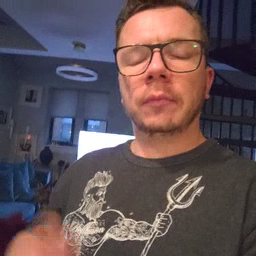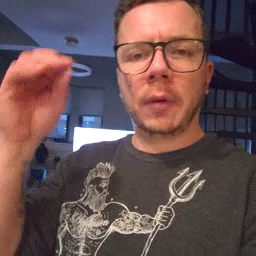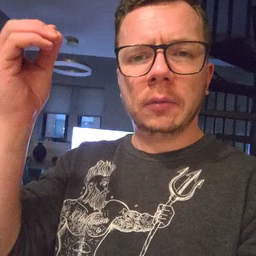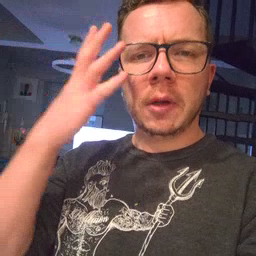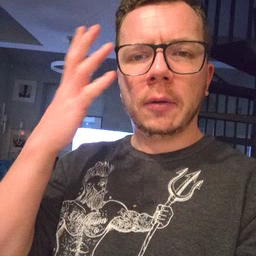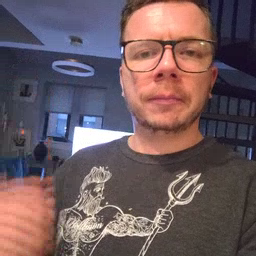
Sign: sun